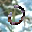
Label: 0